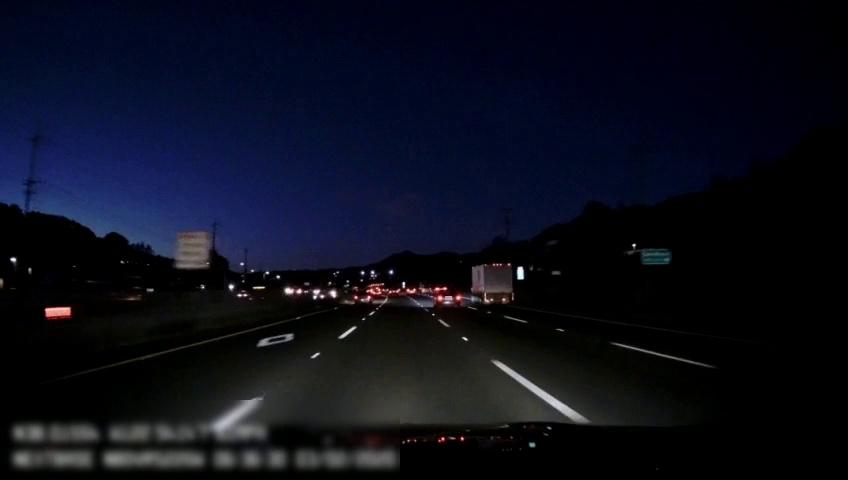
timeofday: Night
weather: Other
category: Drivable Space
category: Vehicles | Car
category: Vehicles | Truck
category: Vehicles | Car
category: Vehicles | SUV
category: Vehicles | Car
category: Lanes | Alternate Lane
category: Lanes | Current Lane
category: Lanes | Current Lane
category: Lanes | Alternate Lane
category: Lanes | Alternate Lane
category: Traffic | Signs
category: Traffic | Signs
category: Traffic | Signs